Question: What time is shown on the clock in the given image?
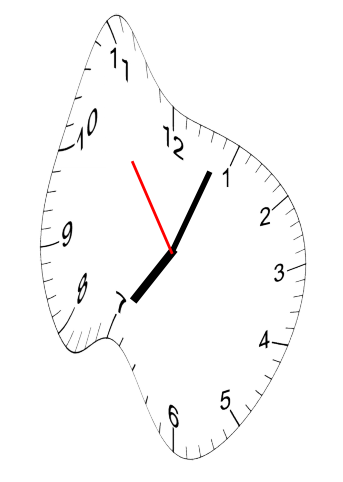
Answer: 07:03:54